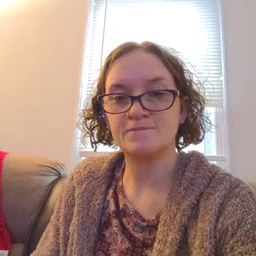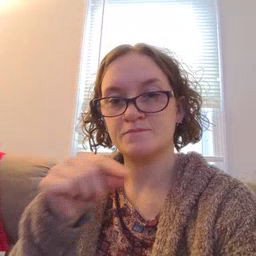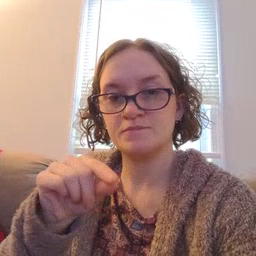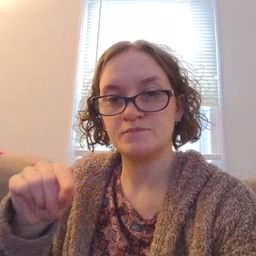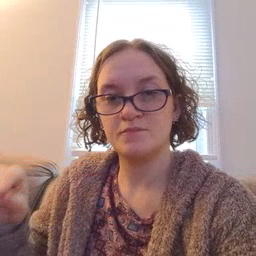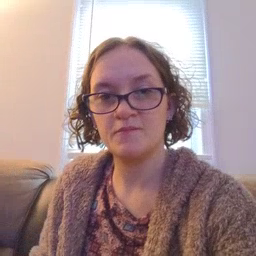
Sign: pen